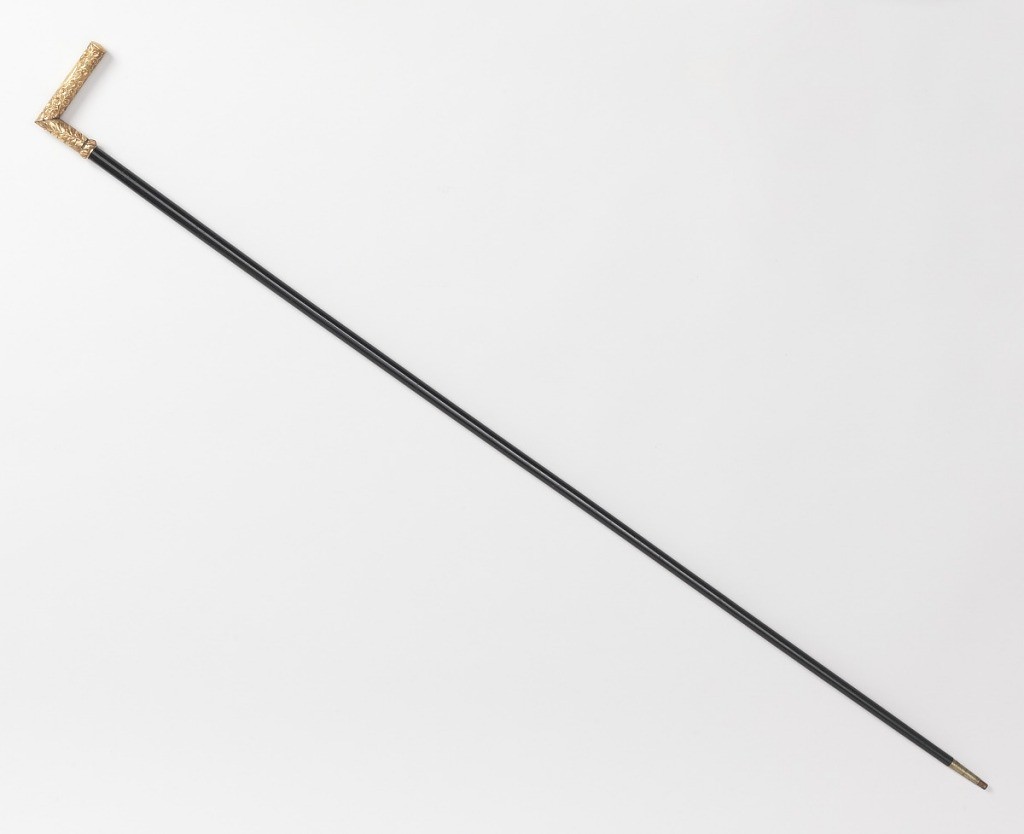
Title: Walking stick with gilded handle
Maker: Henry Rado, American, 1859–1921
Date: late 19th century
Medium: God, bakelite
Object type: stick
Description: Thin, tapering polished black stick with gold handle bent at right angle and worked in repoussé floral motives.